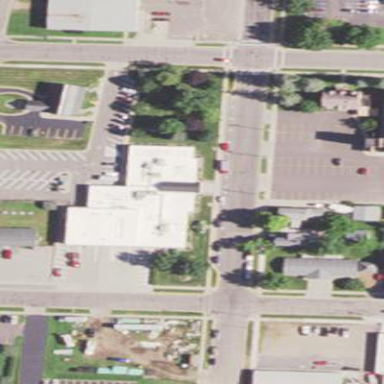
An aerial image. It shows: Public building.